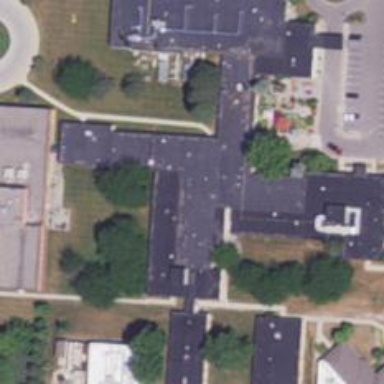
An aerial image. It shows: Hospital providing healthcare services.